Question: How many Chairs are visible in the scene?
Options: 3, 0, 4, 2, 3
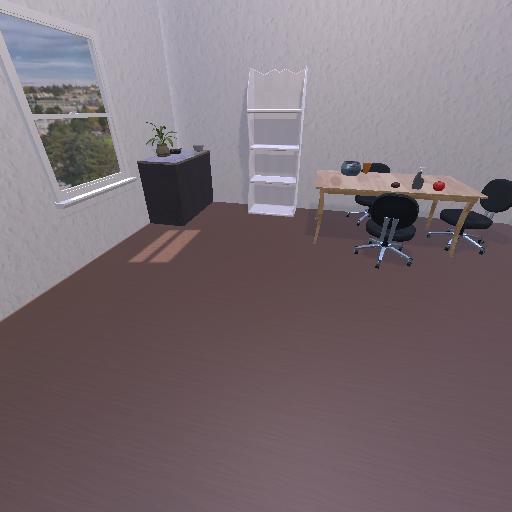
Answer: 3